Aerial crown-view tile of a tropical tree (Barro Colorado Island, Panama), acquired 20250915:
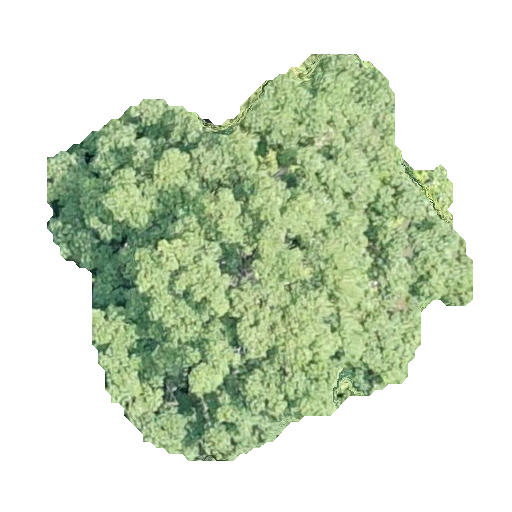
Species: Ceiba pentandra
GBIF accepted scientific name: Ceiba pentandra
Crown area: 166.301 m²